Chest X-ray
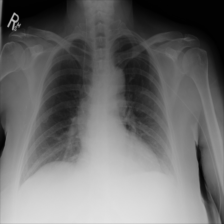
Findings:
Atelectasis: negative
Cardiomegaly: negative
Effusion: negative
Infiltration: negative
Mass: negative
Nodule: negative
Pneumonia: negative
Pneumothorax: negative
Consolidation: negative
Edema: negative
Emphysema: negative
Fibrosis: negative
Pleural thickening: negative
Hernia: negative